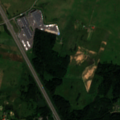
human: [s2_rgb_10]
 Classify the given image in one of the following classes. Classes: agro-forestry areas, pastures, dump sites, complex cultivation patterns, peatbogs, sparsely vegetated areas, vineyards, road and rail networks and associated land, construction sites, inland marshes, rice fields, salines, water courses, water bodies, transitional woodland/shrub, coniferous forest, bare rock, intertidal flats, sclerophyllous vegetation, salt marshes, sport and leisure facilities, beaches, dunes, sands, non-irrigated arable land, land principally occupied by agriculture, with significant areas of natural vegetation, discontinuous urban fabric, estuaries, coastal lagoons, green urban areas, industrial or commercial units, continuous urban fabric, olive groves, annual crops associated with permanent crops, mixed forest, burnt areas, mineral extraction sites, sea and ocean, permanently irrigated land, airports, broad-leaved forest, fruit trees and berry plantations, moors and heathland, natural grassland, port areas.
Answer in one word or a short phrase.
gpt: pastures, complex cultivation patterns, mixed forest